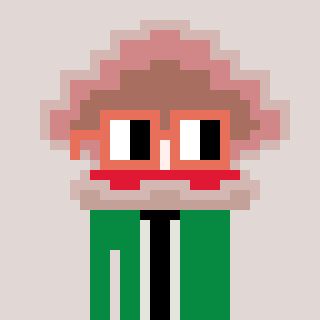
a pixel art character with square orange glasses, a oyster-shaped head and a green-colored body on a warm background